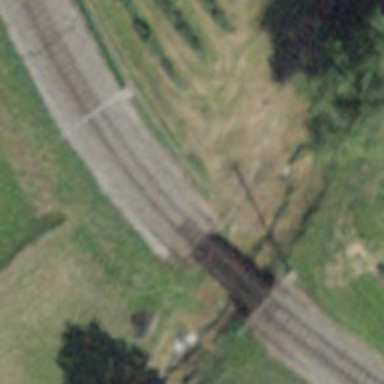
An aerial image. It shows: Narrow-gauge railway bridge with electrified contact line for single track.